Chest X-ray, AP view. Patient: 74 years old, sex M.
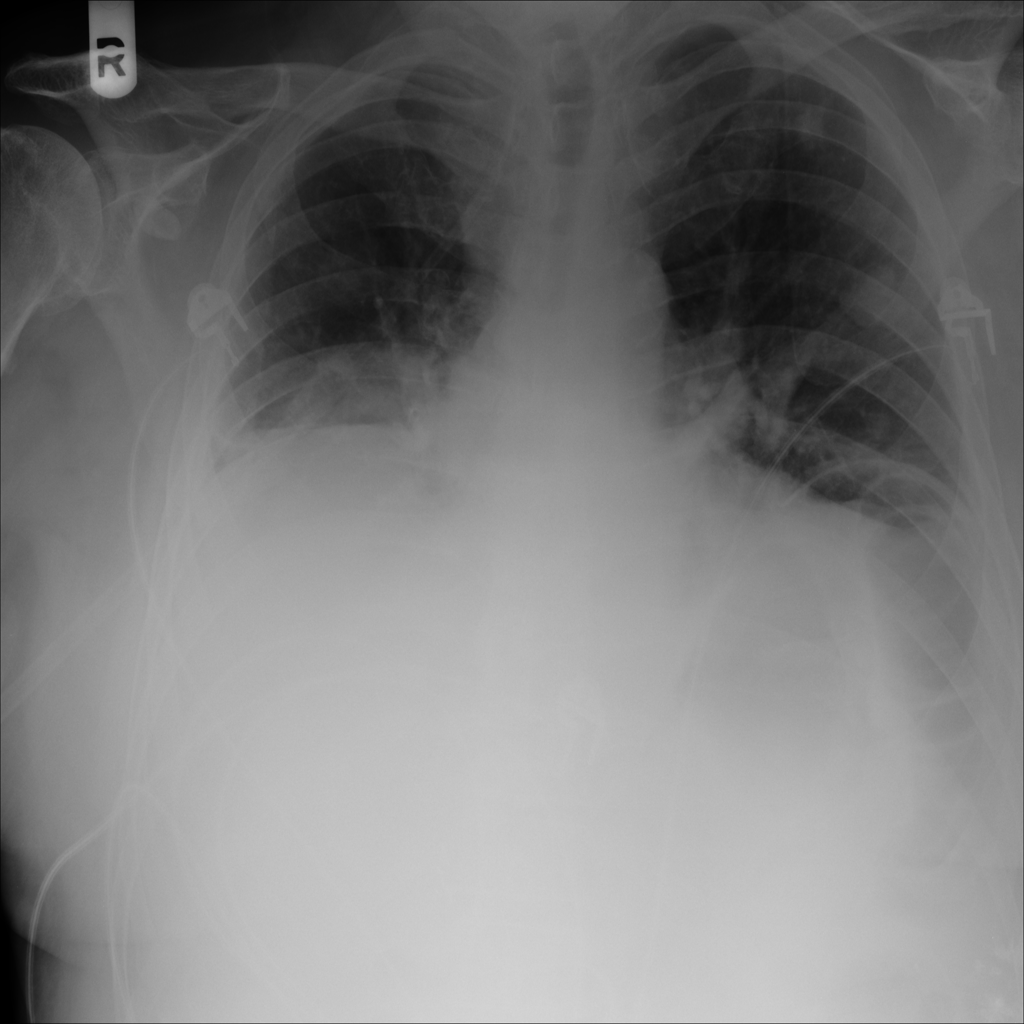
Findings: Atelectasis, Effusion, Nodule